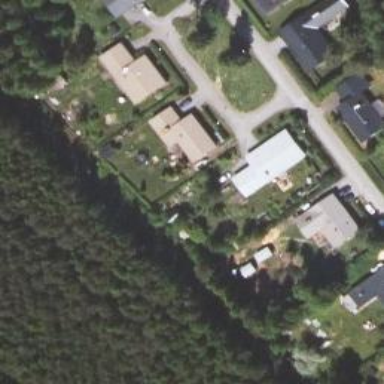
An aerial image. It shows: Path.